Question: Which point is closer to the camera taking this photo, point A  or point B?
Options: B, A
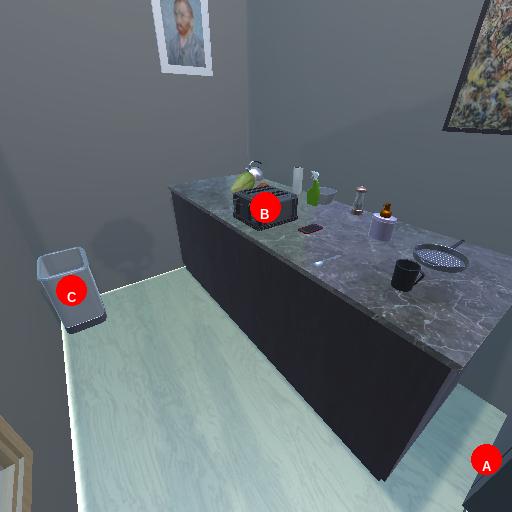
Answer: B